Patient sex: M
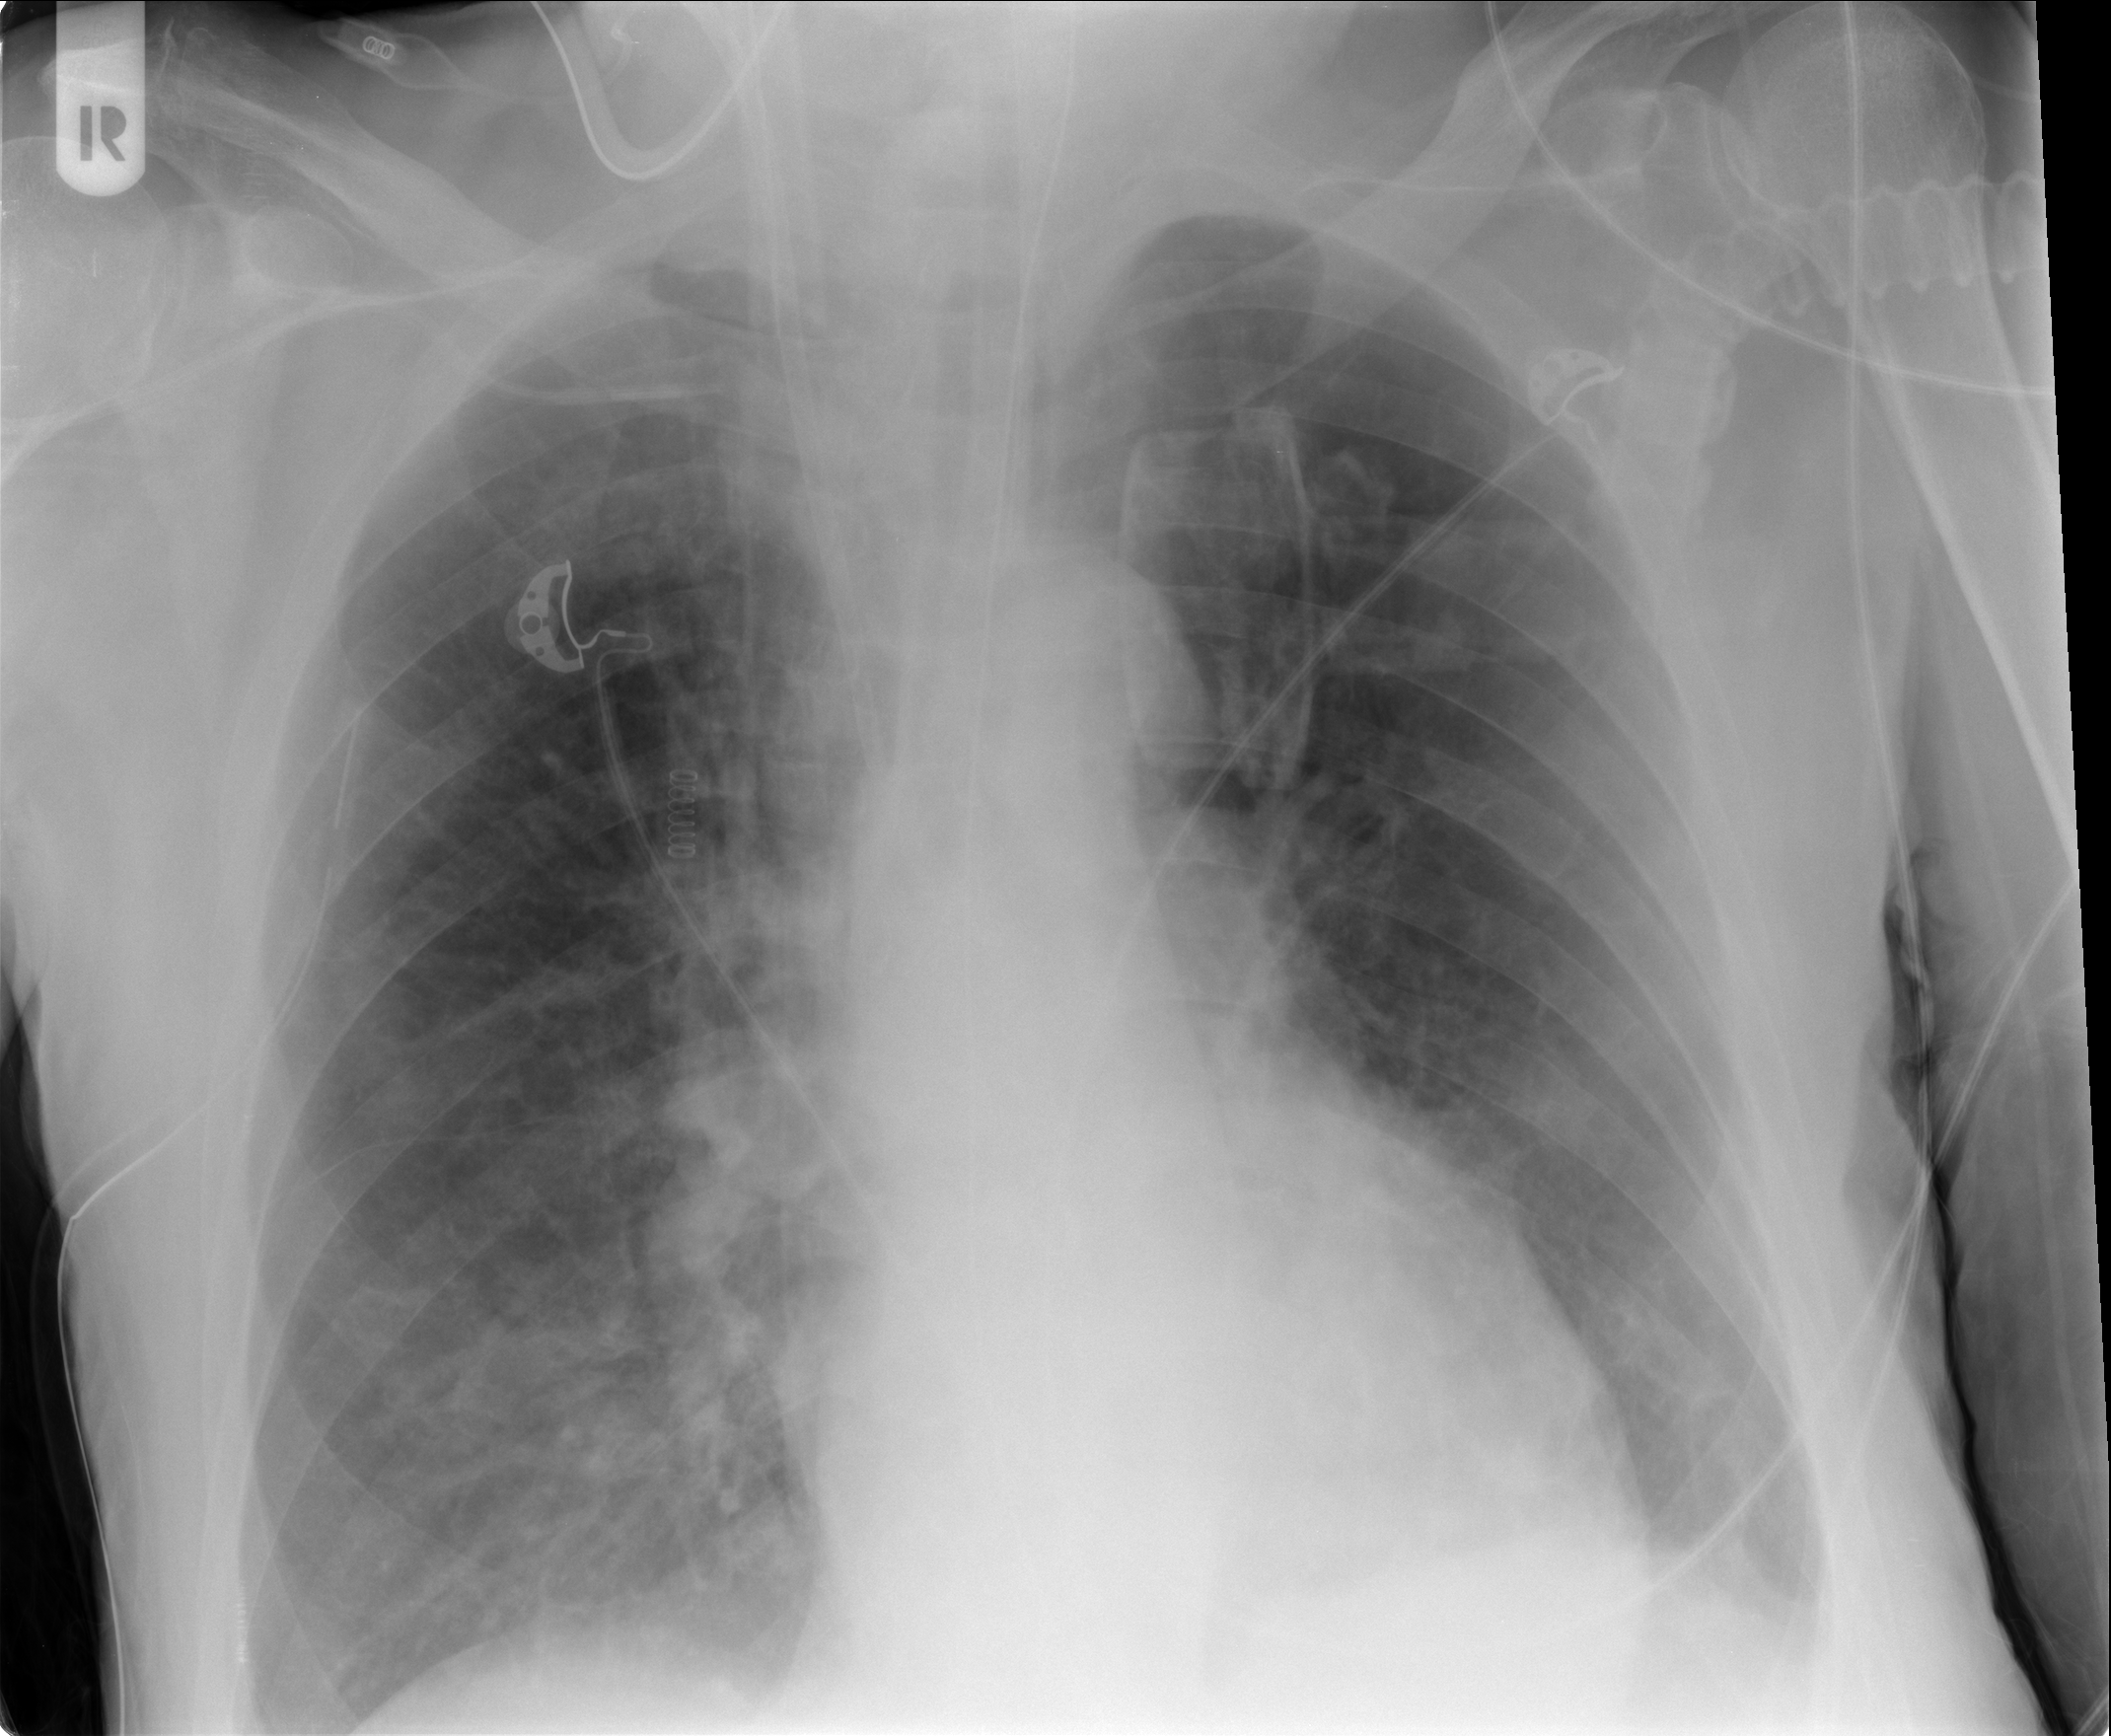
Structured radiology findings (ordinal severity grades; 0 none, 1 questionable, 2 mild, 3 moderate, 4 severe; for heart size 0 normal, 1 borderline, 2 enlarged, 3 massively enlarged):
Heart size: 1
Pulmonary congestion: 2
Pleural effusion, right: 0
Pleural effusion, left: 1
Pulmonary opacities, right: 0
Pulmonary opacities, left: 0
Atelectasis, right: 2
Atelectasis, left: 2